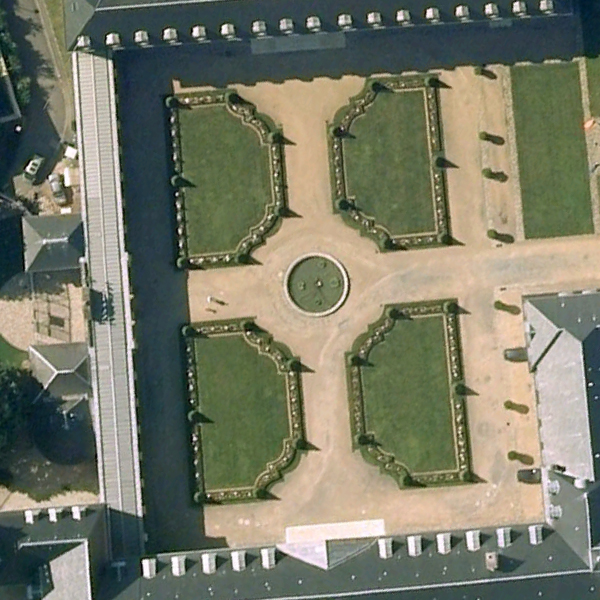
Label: Square